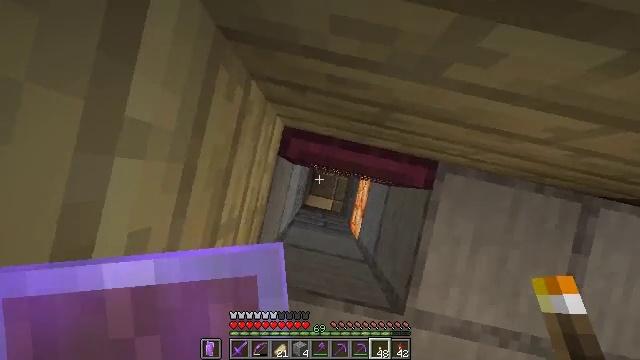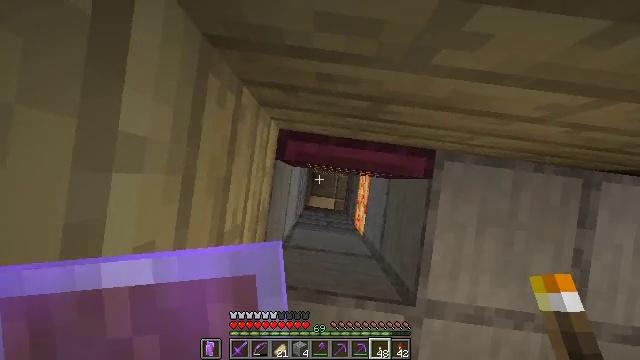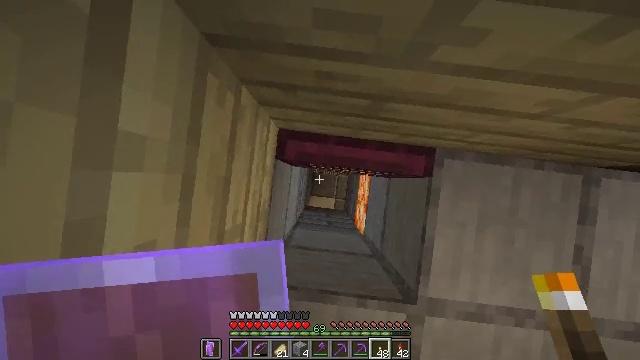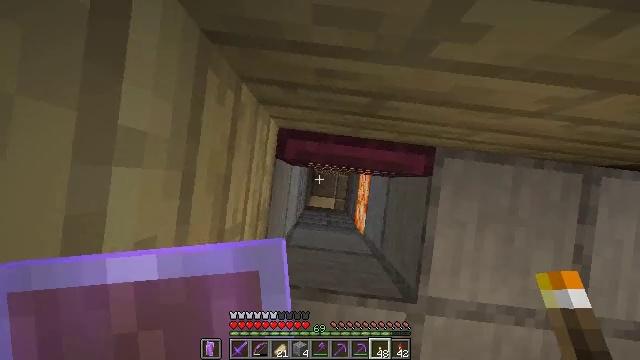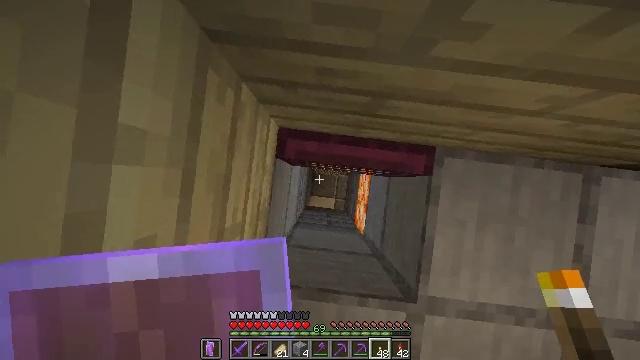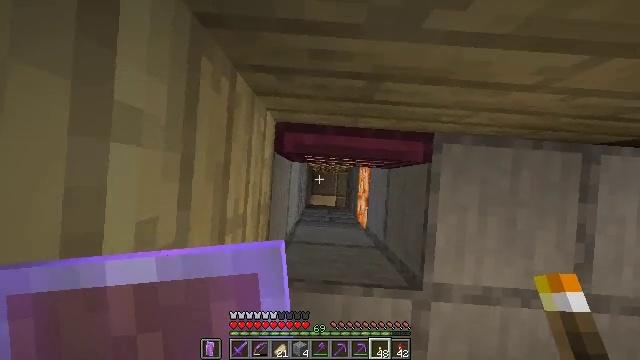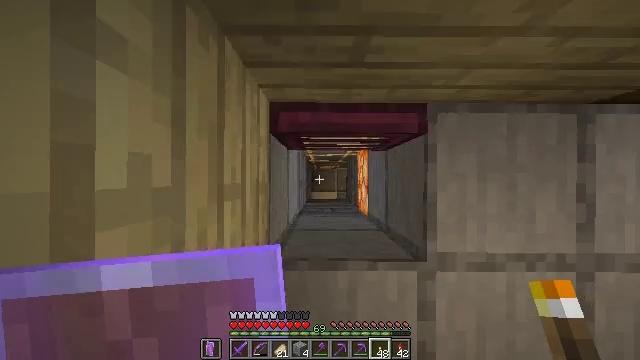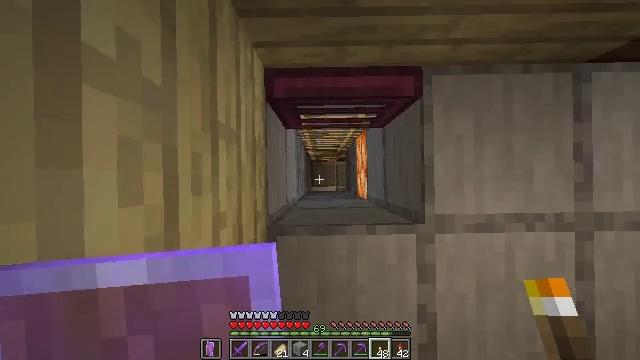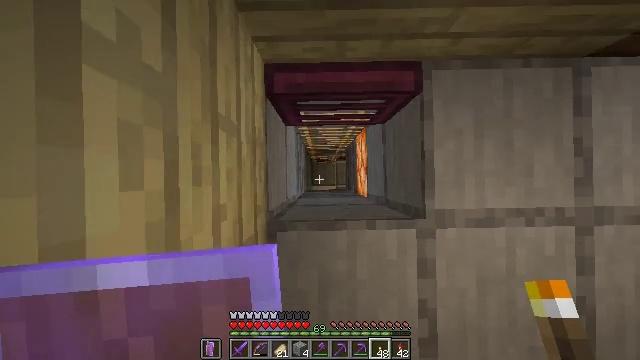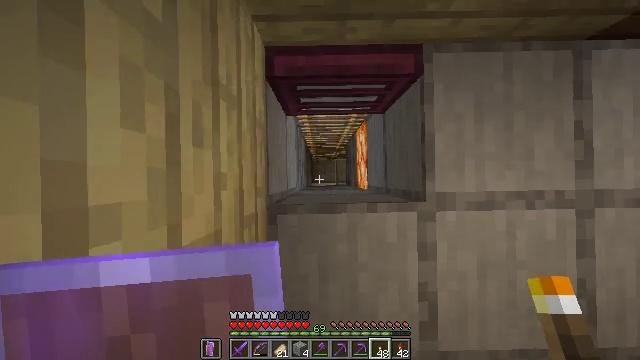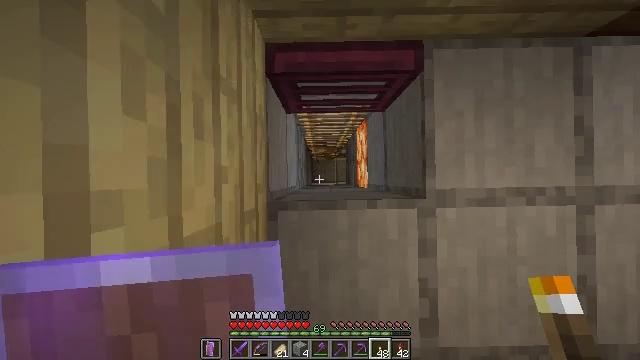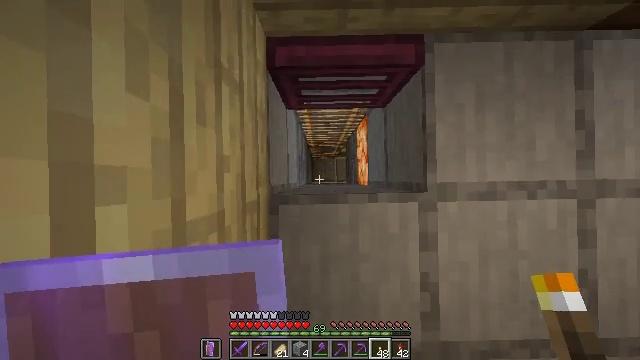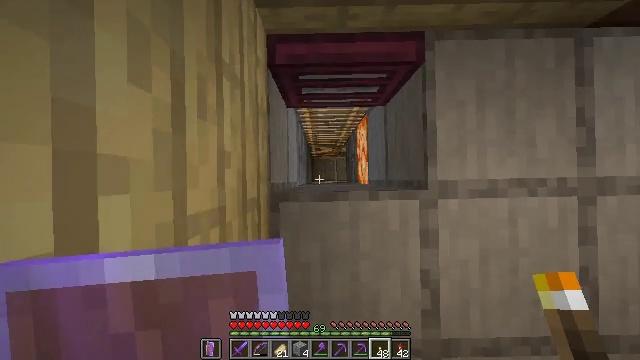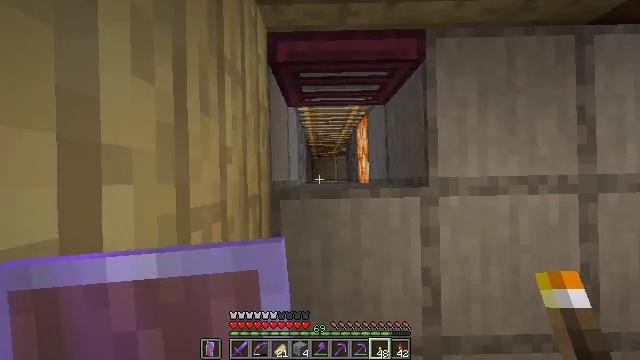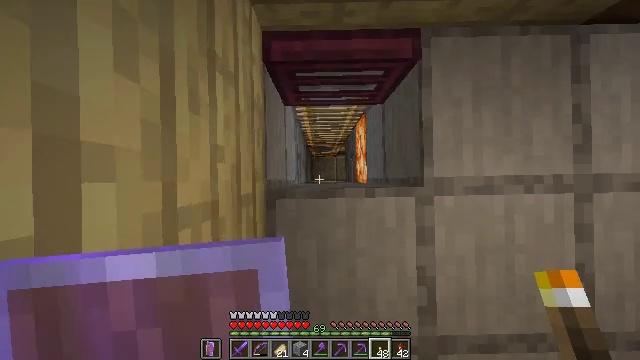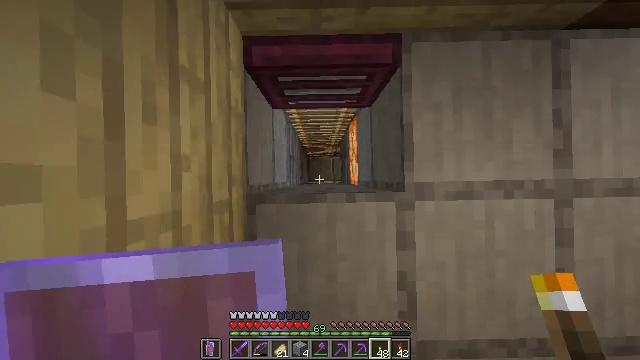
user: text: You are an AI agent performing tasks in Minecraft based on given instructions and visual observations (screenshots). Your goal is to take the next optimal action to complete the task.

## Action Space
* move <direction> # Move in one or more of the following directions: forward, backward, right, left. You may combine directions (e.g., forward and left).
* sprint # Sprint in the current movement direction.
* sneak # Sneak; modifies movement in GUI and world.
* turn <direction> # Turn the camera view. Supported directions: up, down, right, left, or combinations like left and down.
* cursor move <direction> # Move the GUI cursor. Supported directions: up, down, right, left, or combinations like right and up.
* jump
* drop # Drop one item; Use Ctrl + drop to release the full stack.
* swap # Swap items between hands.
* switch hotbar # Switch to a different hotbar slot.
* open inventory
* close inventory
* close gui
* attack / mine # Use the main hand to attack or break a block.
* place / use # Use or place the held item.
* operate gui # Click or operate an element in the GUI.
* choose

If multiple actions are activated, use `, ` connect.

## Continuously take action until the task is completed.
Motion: motion action
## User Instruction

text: Craft polished andesite with andesite.
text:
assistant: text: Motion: turn right and down
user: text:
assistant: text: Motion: no_op
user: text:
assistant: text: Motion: no_op
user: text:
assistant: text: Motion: no_op
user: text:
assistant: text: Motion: move back, turn right
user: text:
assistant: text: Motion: move back, turn right and down
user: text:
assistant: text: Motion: move back, turn right
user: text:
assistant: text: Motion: no_op
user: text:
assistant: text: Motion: no_op
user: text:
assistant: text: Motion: no_op
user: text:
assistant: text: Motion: no_op
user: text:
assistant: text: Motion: no_op
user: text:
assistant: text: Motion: no_op
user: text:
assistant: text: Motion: move right
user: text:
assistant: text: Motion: move forward and move right
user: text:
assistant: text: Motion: move forward
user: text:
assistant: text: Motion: no_op
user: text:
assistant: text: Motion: no_op
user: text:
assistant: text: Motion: no_op
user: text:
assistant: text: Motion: no_op
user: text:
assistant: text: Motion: turn left and down
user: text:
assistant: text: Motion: no_op
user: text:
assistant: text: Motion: no_op
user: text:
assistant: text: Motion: no_op
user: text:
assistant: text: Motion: no_op
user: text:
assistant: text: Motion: no_op
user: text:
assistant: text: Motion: no_op
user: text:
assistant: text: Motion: no_op
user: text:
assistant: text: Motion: no_op
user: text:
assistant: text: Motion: turn right